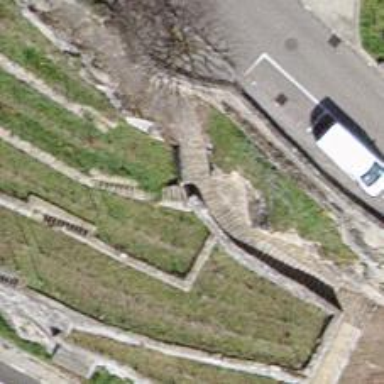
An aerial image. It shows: Road with steps.